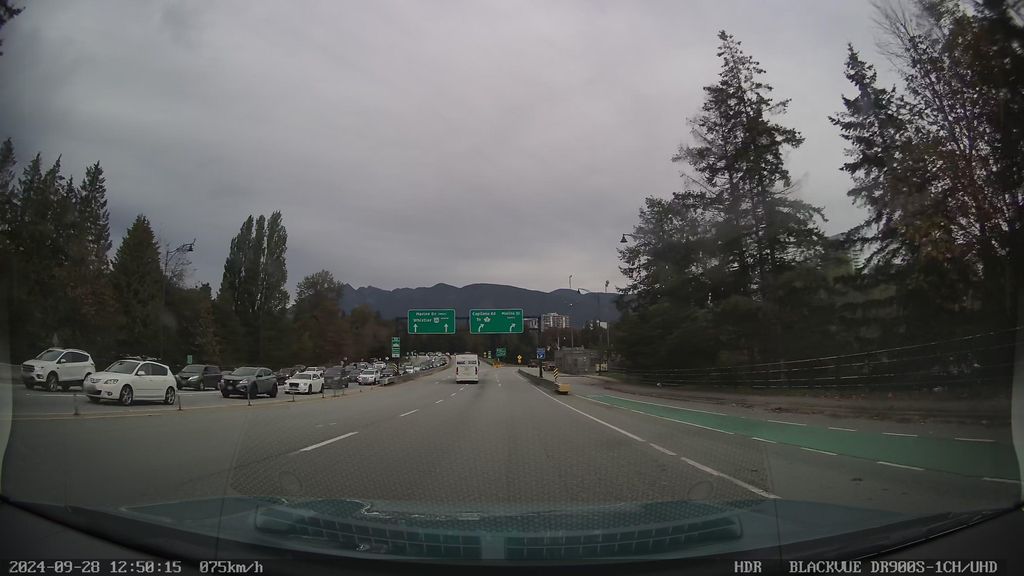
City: vancouver